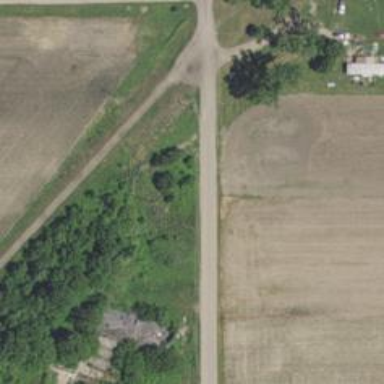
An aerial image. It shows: Abandoned railway spur.